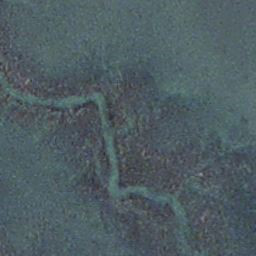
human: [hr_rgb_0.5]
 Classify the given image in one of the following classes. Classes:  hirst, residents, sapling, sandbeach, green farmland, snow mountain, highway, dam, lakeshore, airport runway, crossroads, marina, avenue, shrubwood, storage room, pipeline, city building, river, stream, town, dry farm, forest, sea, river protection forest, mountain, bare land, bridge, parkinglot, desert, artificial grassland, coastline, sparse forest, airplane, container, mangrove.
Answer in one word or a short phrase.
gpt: stream